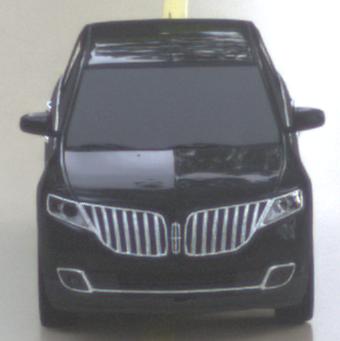
Make: Lincoln
Model: MKX
Detailed model: Gen. 1 CD3
Model produced from: 2010
Model produced until: 2015
Doors: 5
Color: black
Road condition: wet road
Daytime: morning or afternoon
Contrast: low contrast